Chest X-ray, PA view. Patient: 67 years old, sex F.
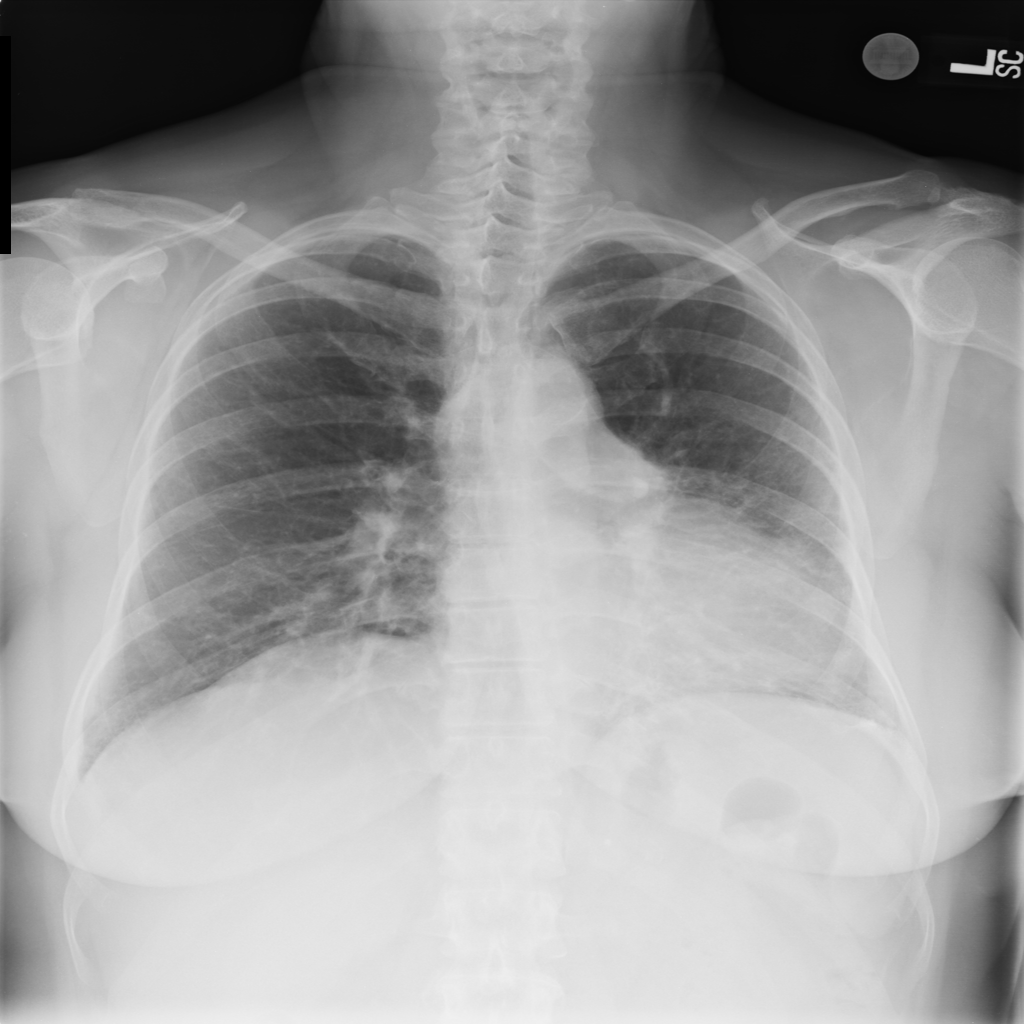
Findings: No Finding